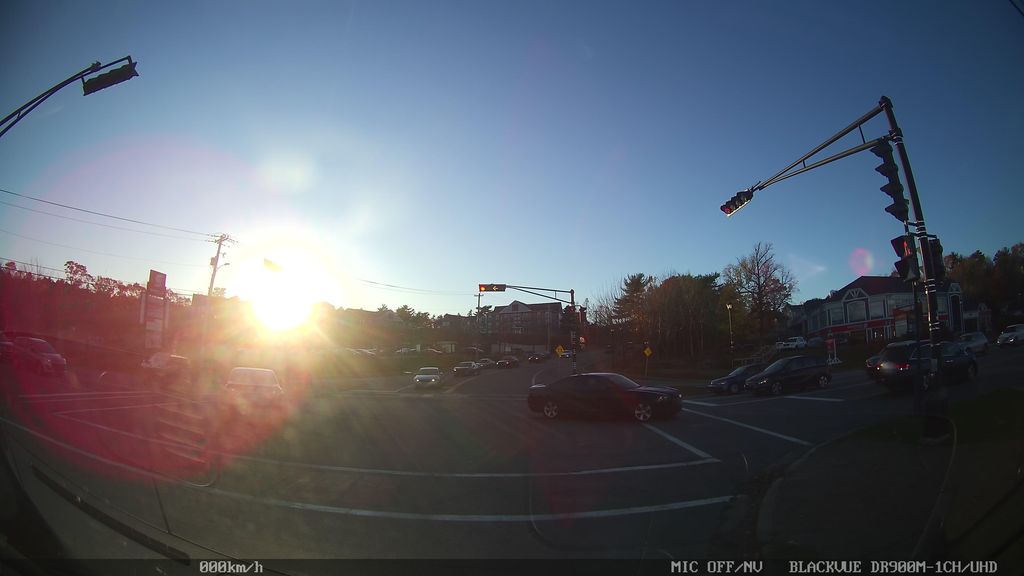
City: halifax